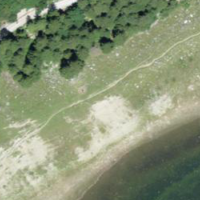
EUNIS habitat code: 14
Species observed at this site:
Mesembrina meridiana
Aglais urticae